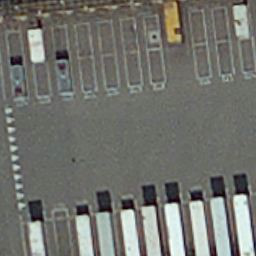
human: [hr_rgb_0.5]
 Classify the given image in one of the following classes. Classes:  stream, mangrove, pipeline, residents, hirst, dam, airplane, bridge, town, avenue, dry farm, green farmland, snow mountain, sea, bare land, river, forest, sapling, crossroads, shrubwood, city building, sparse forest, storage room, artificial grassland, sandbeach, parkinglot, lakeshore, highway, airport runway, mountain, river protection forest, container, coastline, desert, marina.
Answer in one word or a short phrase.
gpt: container